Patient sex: F
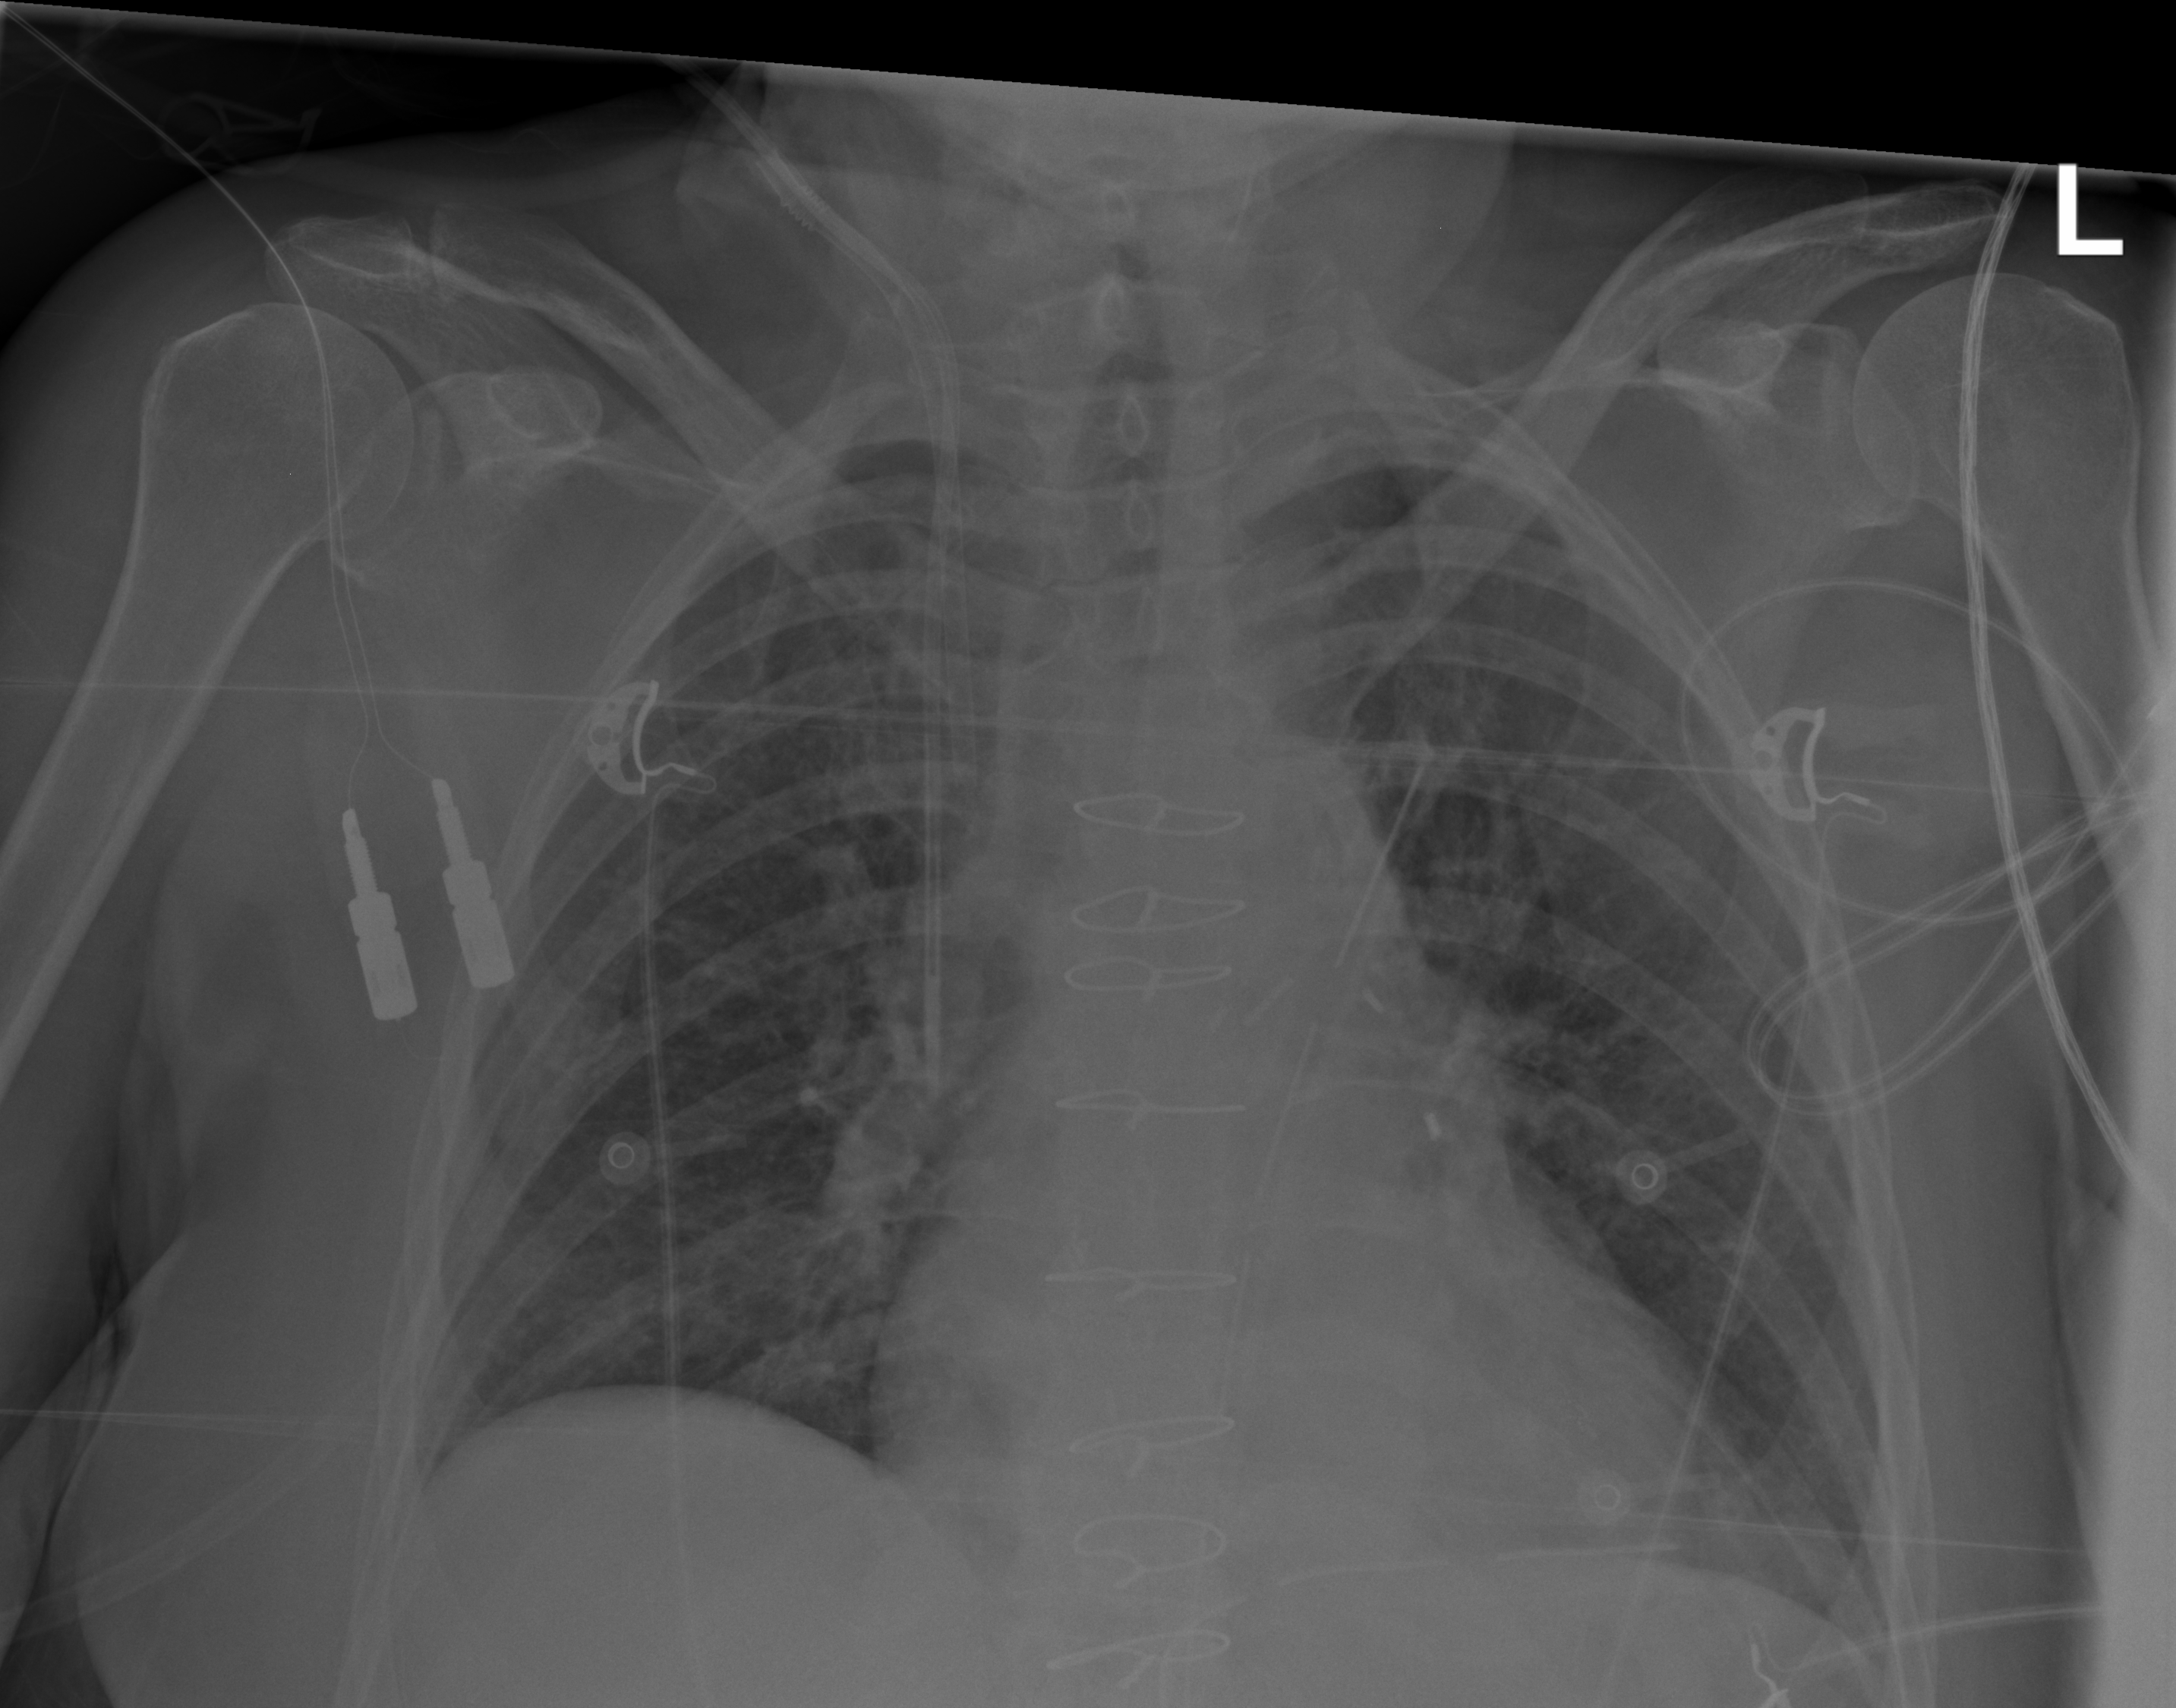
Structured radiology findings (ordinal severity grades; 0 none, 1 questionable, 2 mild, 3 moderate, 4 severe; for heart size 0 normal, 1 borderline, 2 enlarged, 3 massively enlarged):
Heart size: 1
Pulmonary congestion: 2
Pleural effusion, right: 2
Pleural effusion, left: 0
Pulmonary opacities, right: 0
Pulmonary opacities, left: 0
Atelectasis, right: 2
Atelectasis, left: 0